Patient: sex M, age 30
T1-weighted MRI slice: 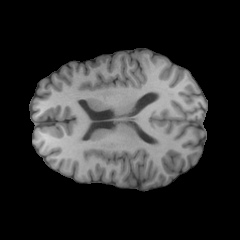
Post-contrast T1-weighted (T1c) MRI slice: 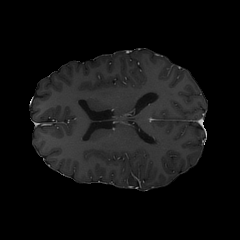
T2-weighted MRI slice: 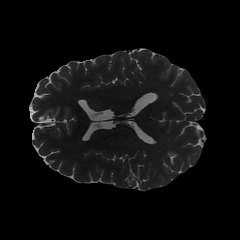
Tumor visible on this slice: no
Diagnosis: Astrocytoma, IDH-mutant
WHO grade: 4